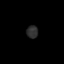
Tissue: skin
Cell type: Epithelial cells
Senescence score: 0.2573
Nuclear area (px): 140
Mean DAPI intensity: 45.807